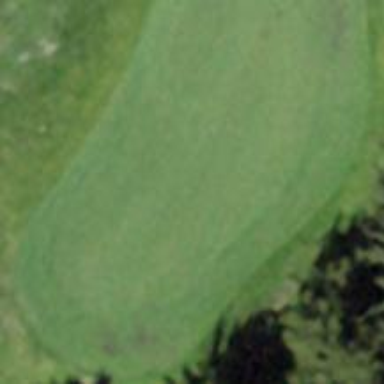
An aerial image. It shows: Golf hole.